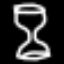
Label: hourglass